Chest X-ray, AP view. Patient: 59 years old, sex F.
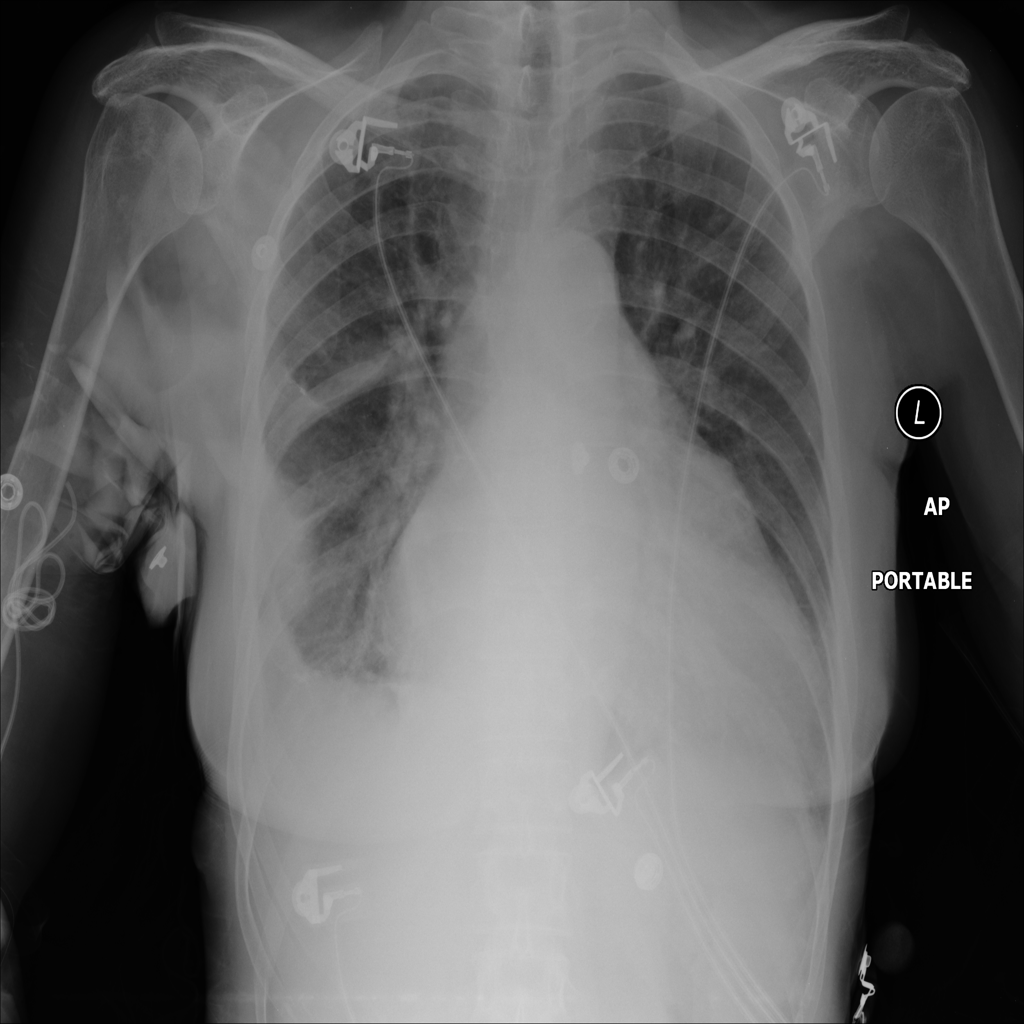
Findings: Effusion